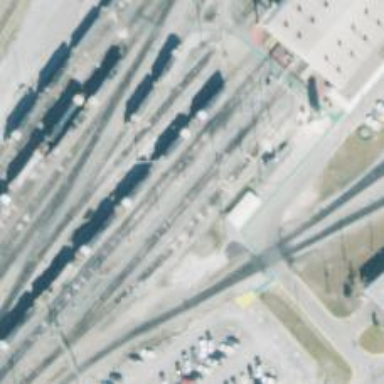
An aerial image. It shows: Railway yard used for servicing trains.